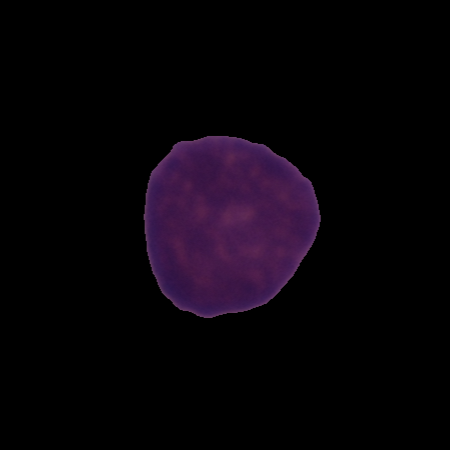
Label: healthy